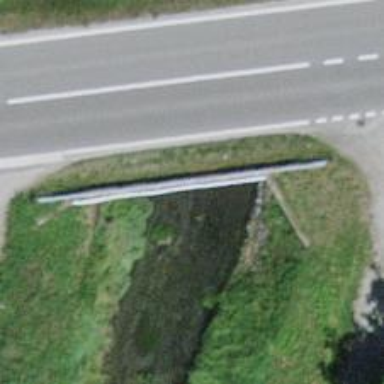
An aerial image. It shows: Culvert underpass for canal.